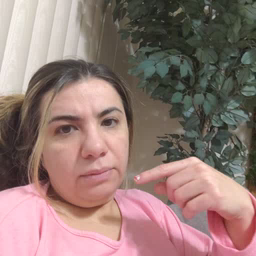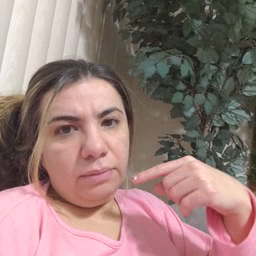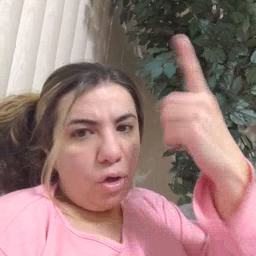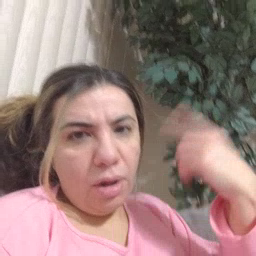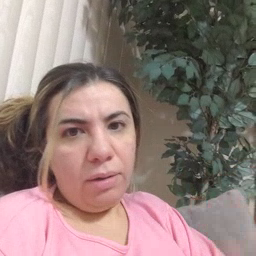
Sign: look